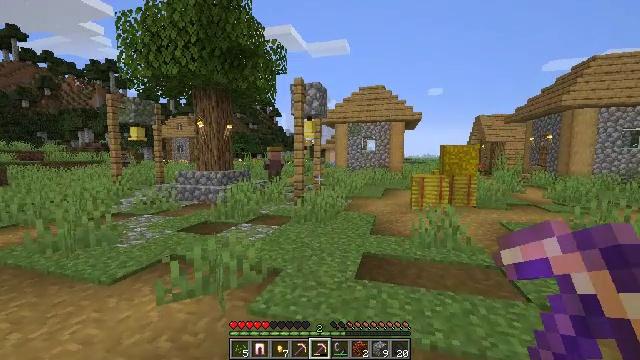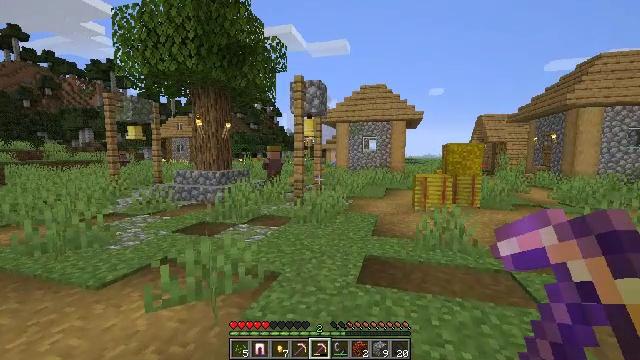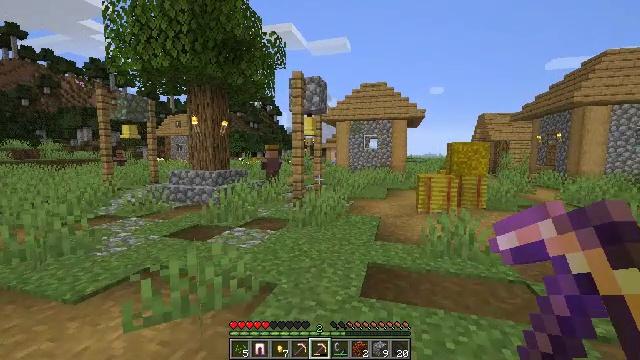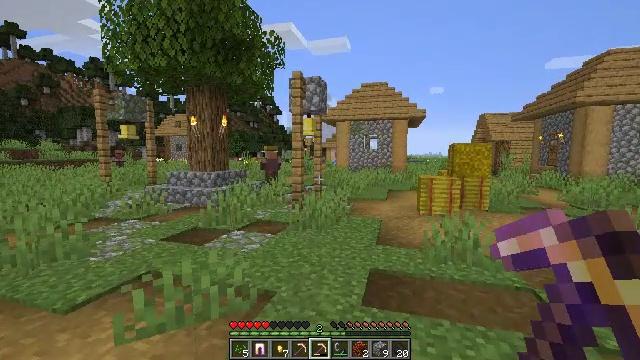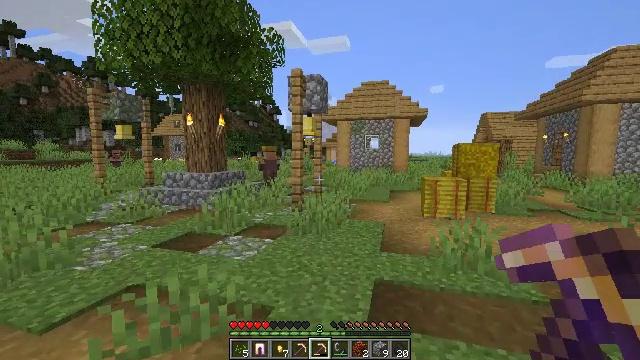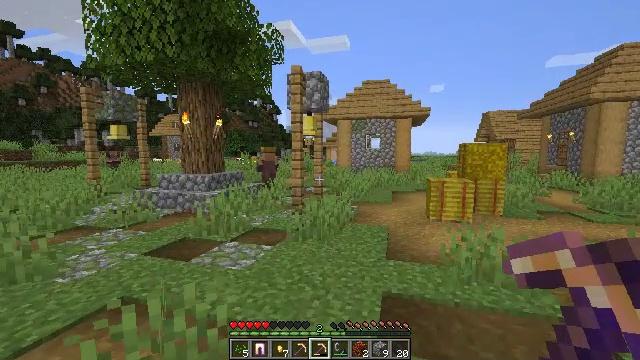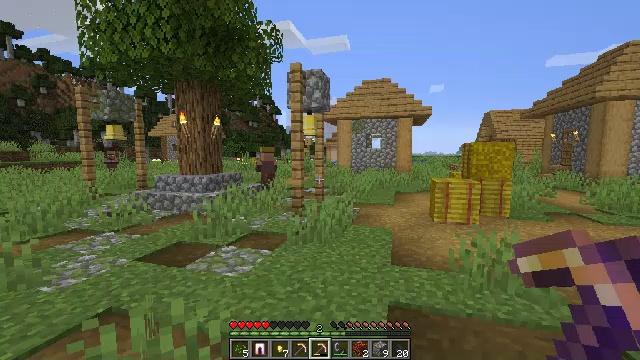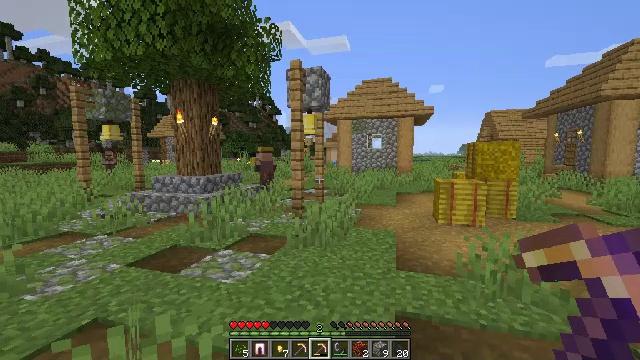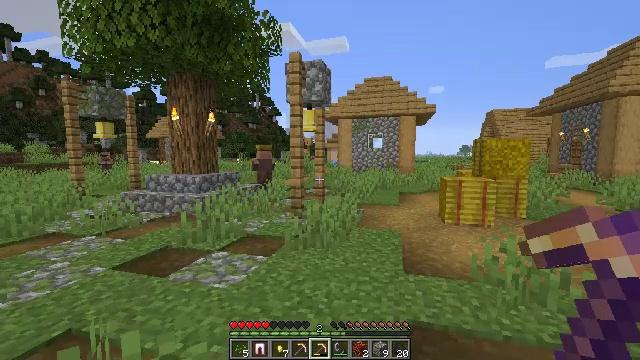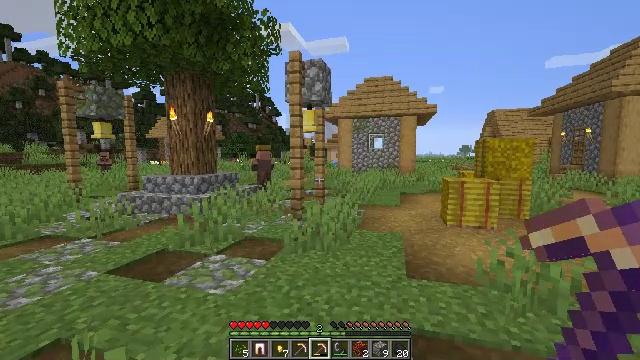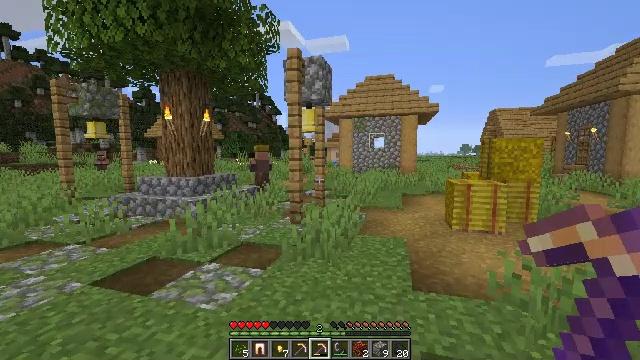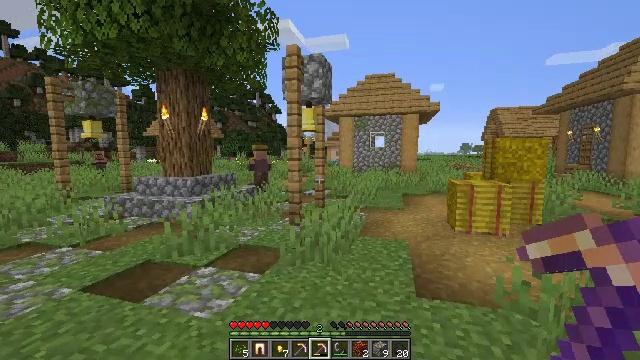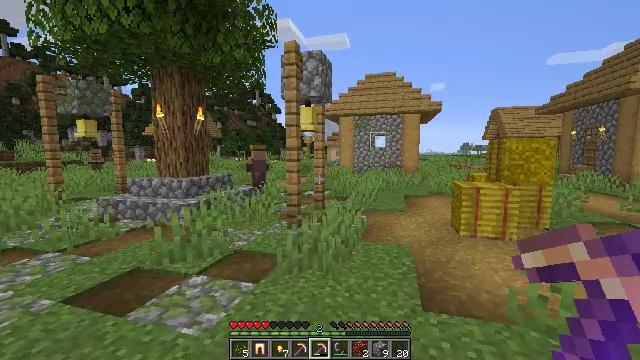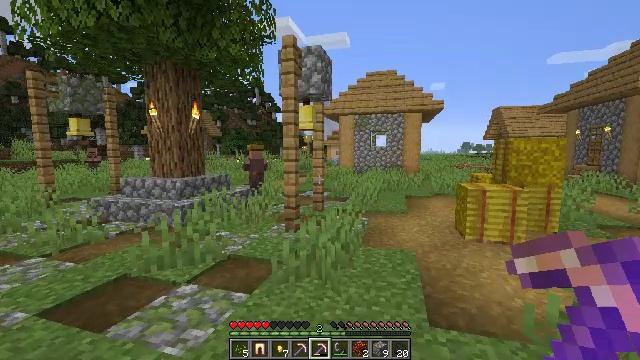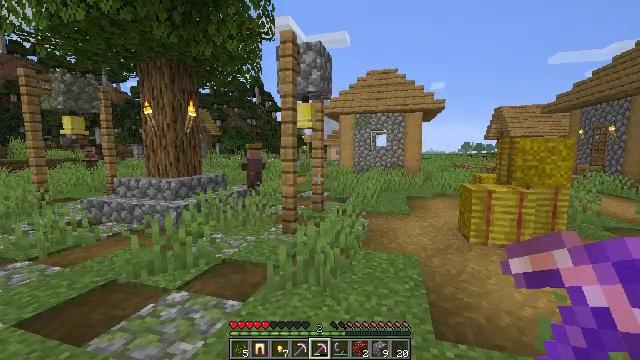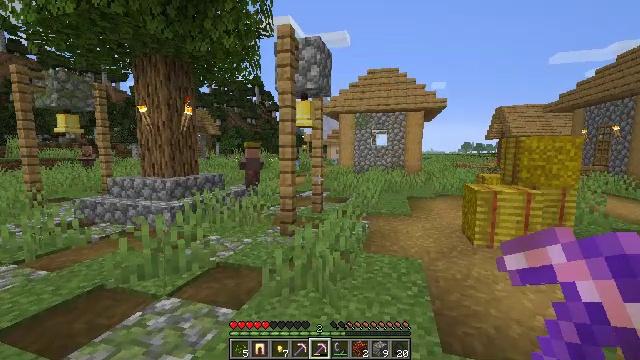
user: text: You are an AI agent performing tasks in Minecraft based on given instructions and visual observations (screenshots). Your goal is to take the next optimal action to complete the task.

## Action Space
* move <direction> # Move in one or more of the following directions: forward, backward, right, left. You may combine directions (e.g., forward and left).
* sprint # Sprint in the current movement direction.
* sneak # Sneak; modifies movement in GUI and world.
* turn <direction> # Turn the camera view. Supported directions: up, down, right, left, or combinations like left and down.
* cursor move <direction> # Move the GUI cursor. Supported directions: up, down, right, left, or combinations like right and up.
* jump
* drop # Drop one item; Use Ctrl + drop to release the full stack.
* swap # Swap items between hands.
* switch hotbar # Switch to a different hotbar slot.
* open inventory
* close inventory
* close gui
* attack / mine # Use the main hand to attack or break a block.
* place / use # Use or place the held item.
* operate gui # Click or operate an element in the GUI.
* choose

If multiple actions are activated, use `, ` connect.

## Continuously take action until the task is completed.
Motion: motion action
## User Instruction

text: Gather grass by holding the left mouse button.
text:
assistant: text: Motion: move forward
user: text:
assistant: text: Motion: move forward
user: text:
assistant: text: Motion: move forward
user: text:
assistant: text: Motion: move forward
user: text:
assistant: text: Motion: move forward
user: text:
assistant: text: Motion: move forward
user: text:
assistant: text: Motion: move forward
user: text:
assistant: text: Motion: move forward
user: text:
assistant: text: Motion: move forward
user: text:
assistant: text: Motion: move forward
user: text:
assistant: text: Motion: move forward
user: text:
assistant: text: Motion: move forward
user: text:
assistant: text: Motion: move forward
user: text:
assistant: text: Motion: move forward
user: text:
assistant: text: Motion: move forward
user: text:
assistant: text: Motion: move forward
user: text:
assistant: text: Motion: move forward
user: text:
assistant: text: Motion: move forward
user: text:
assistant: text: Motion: move forward
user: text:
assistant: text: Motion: move forward
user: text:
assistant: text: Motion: move forward
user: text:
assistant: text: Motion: move forward
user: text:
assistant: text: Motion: move forward
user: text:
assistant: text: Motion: move forward
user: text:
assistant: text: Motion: move forward
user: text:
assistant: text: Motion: move forward
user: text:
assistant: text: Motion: move forward
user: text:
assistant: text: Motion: move forward
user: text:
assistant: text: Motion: move forward
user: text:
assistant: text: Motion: move forward